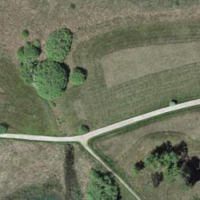
EUNIS habitat code: 16
Species observed at this site:
Podiceps grisegena
Corvus corone
Podiceps cristatus
Fulica atra
Podiceps auritus
Anas platyrhynchos
Buteo buteo
Filipendula ulmaria
Turdus merula
Phalacrocorax carbo
Galium palustre
Succisa pratensis
Erithacus rubecula
Mergus merganser
Milvus milvus
Pica pica
Calluna vulgaris
Epipactis palustris
Callophrys rubi
Phylloscopus trochilus